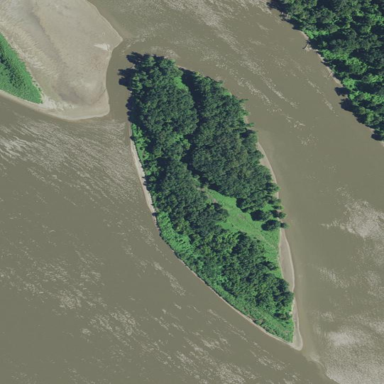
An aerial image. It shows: Islet.